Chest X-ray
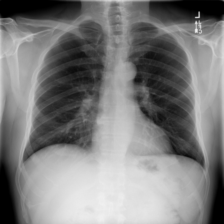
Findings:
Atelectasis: negative
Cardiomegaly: negative
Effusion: negative
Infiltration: negative
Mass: negative
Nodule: negative
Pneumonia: negative
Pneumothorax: negative
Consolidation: negative
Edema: negative
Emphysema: negative
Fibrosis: negative
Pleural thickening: negative
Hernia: negative